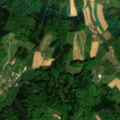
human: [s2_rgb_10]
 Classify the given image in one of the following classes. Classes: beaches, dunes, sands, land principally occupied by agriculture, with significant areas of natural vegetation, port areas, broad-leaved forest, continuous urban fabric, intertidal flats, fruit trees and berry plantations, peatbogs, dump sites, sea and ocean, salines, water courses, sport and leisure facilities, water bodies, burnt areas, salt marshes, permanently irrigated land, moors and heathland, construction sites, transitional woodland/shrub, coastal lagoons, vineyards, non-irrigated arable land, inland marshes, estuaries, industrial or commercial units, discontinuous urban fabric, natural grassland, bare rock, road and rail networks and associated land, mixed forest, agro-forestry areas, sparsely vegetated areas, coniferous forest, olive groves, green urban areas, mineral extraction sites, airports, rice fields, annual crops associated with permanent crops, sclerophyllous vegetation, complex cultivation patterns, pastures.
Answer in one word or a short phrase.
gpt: complex cultivation patterns, broad-leaved forest, mixed forest